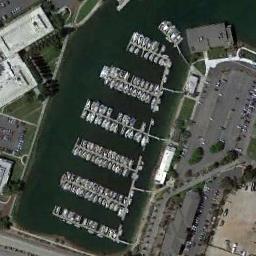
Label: harbor